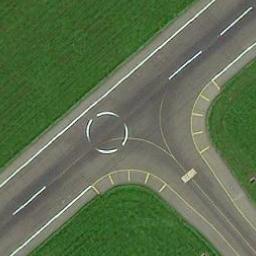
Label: runway